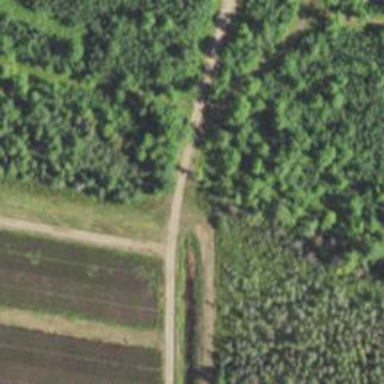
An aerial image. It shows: Track road running alongside dyke embankment.